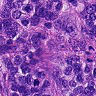
Metastatic tissue present: yes